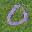
Label: 0